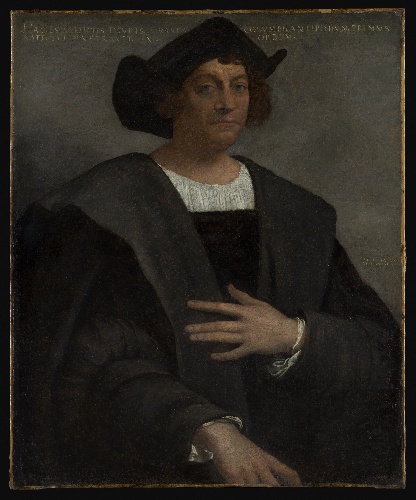
Title: Portrait of a Man, Said to be Christopher Columbus (born about 1446, died 1506)
Artist: Sebastiano del Piombo (Sebastiano Luciani)
Artist bio: Italian, Venice (?) 1485/86–1547 Rome
Date: 1519
Object type: Painting
Classification: Paintings
Medium: Oil on canvas
Dimensions: 42 x 34 3/4 in. (106.7 x 88.3 cm)
Department: European Paintings
Credit line: Gift of J. Pierpont Morgan, 1900
Accession year: 1900
Repository: Metropolitan Museum of Art, New York, NY
Tags: Christopher Columbus|Men|Portraits